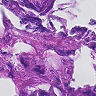
Metastatic tissue present: yes